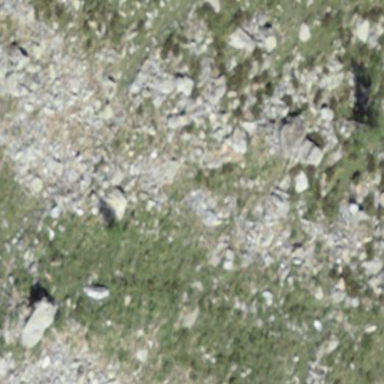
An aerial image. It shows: Natural scree.